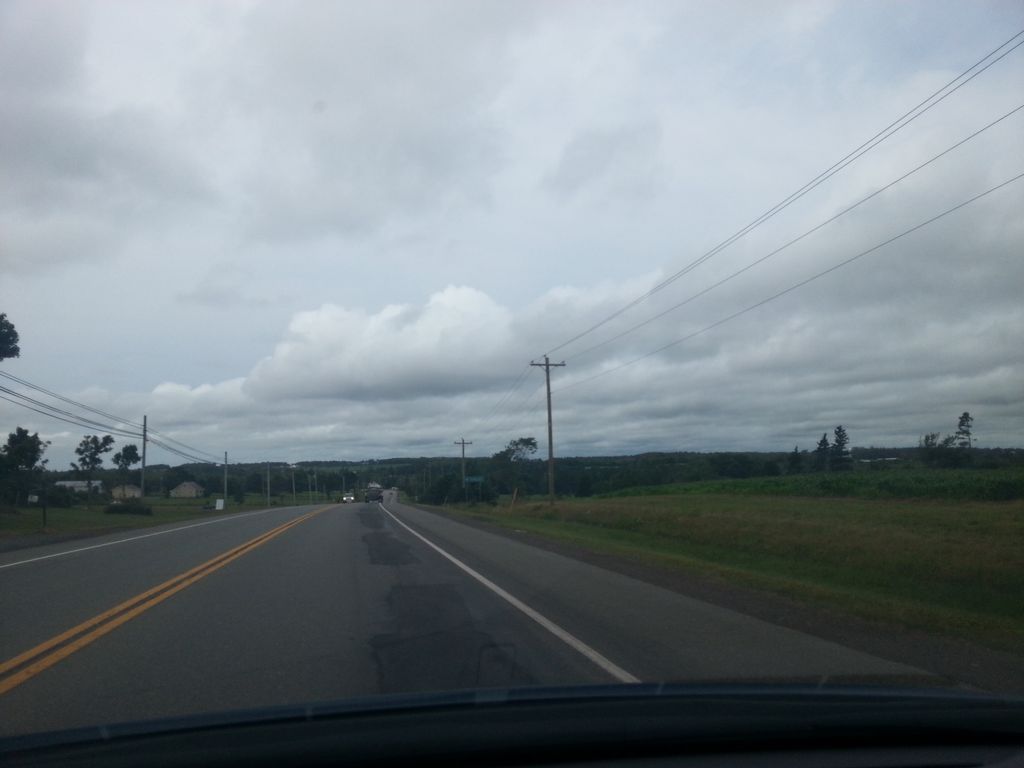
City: charlottetown